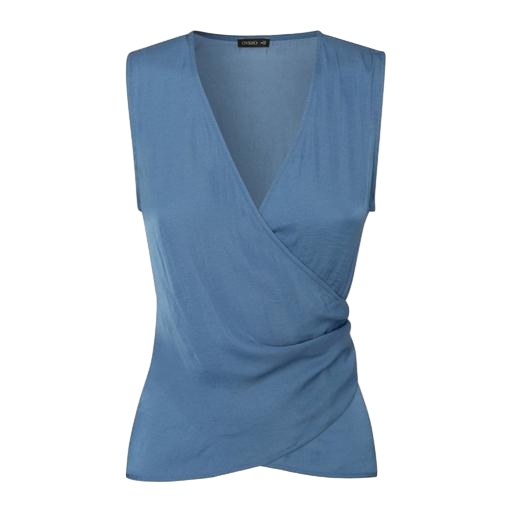
blue wrap-front tank top, blue faux-wrap top, blue knotted drape front tank, white background